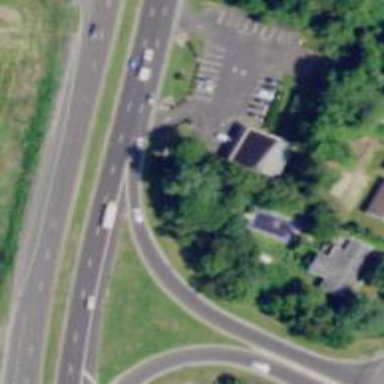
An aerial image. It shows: Trunk link highway.